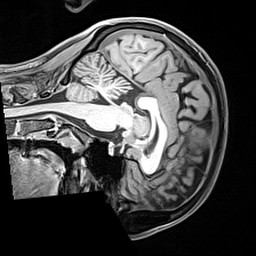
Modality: T1w
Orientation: sagittal
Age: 26
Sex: female
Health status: healthy
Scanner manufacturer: siemens
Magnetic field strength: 3 T
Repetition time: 2.4 s
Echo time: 0.00217 s